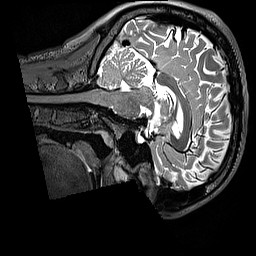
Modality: T2w
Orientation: sagittal
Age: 23
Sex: male
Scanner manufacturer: siemens
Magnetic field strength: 3 T
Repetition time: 3.2 s
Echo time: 0.408 s